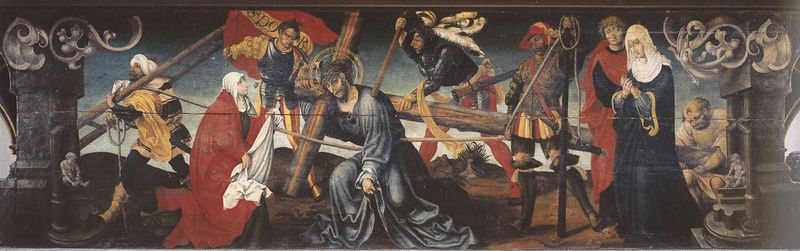
Titel: Hochaltar der ehemaligen Stiftskirche St. Kastulus in Moosburg
Standort: Moosburg, ehemalige Stiftskirche St. Kastulus (EU - D - Bayern)
Schlagwörter: blau, gemälde, mann, frauen, menschen, frau, holz, hut, männer, säule, rot, weg, malerei, bibel, johannes, tod, tragen, trauer, öl, kirche, gewand, gewänder, kind, brunnen, fahne, krieg, leiter, soldaten, ornamente, faltenwurf, fallen, blut, kreuz, seil, schwert, soldat, helm, beten, ritter, rüstung, römer, christus, jesus, jesus christus, kreuzigung, sterben, fresko, maria, wandbild, magdalena, veronika, turban, format, tempera, christi, kreuzgang, predella, schächer, passion, kreuzweg, geisselung, kreuztragung, schergen, längsformat, 1450, architekturdekor, kreuzwegszene, jesus bricht zusammen